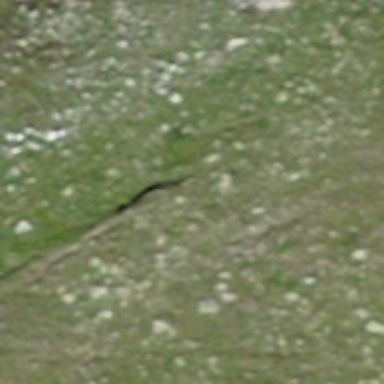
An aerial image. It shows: Path.